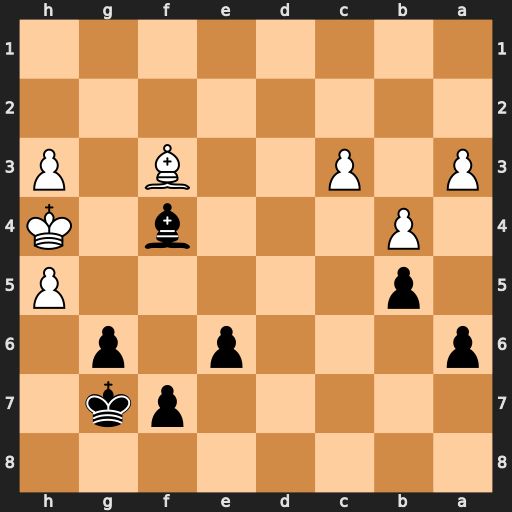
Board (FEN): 8/5pk1/p3p1p1/1p5P/1P3b1K/P1P2B1P/8/8
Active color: b
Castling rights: -
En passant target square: -
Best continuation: g5+ Kg4 f5#